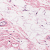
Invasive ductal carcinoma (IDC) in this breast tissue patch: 0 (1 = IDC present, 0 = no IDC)